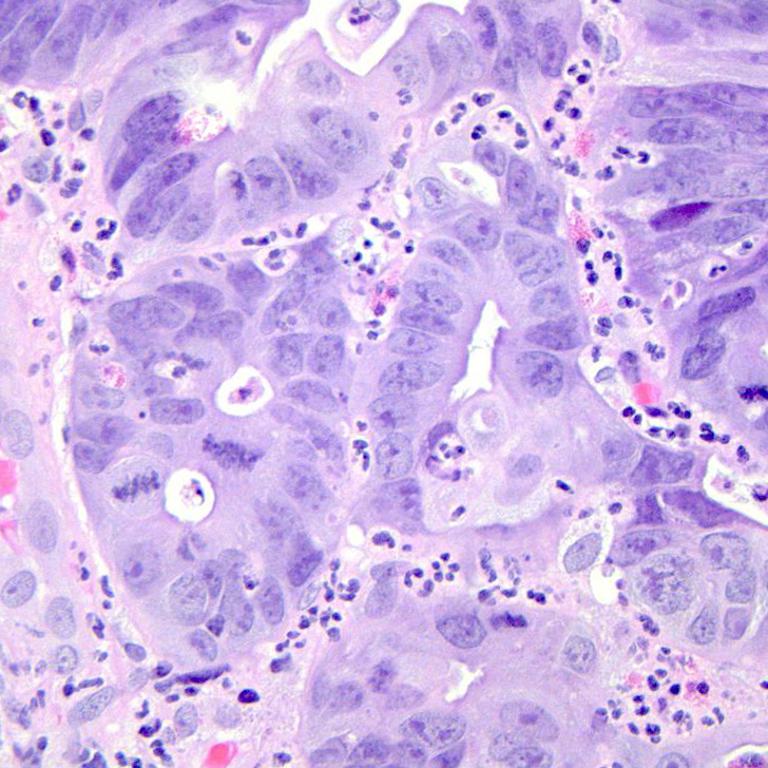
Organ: colon
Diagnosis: adenocarcinomas